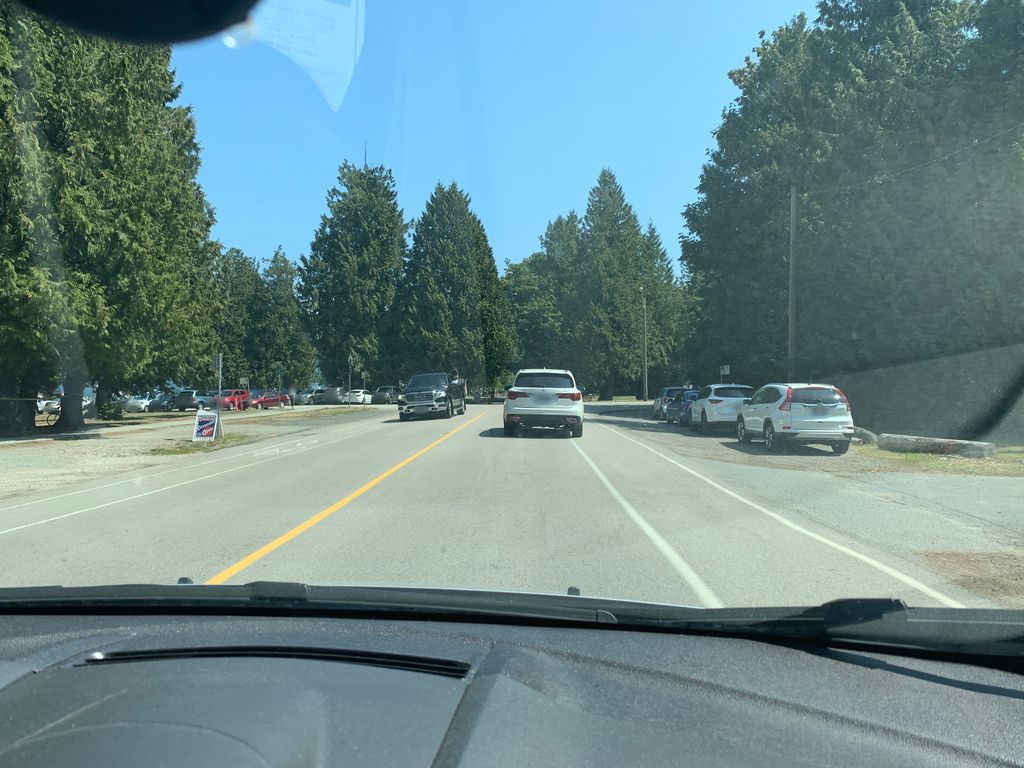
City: vancouver